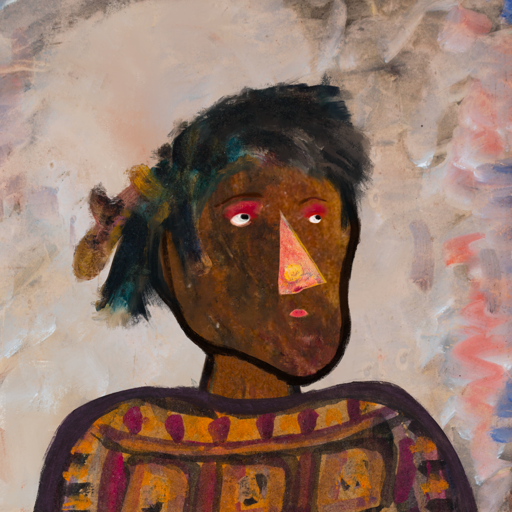
Background: Roy_Bahadur, Head And Neck Side: Mosgoul, Face Side: Irani, Bust: Doll, Hair Side: Pipe, Head Accessory: Blank, Second Necklace: Blank, Necklace: Blank, Baby: Blank